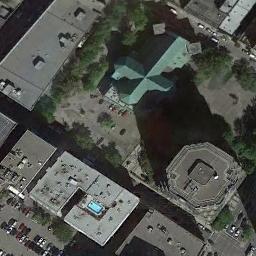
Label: church